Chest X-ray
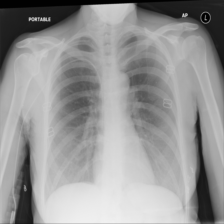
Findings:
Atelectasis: negative
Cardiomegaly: negative
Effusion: negative
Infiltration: negative
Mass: negative
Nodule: negative
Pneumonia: negative
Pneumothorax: negative
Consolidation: negative
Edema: negative
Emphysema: negative
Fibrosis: negative
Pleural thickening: negative
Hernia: negative